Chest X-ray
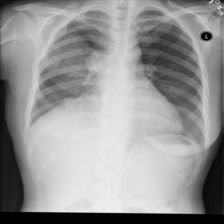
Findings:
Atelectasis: negative
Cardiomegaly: negative
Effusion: negative
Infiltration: negative
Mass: negative
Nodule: negative
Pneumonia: negative
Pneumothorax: negative
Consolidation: negative
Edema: negative
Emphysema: negative
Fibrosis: negative
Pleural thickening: negative
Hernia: negative